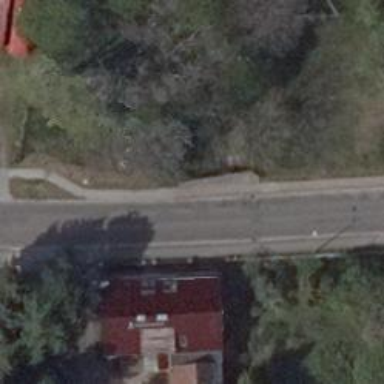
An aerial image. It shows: Sidewalk.